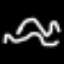
Label: squiggle